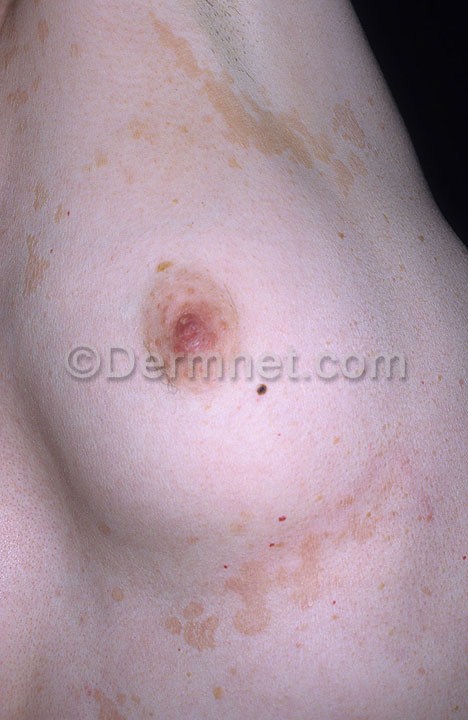
Disease: Tinea Ringworm Candidiasis and other Fungal Infections